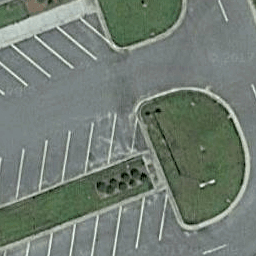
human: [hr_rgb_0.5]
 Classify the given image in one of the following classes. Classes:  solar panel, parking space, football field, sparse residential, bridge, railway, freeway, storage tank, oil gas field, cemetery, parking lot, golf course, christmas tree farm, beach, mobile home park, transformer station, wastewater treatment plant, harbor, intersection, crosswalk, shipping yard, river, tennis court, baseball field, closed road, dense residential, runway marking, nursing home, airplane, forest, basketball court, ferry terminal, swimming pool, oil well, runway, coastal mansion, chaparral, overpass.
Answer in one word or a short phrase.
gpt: parking space